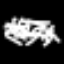
Label: squiggle